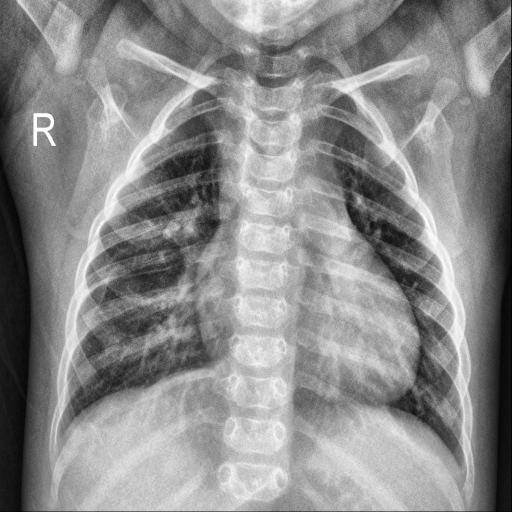
Finding: NORMAL